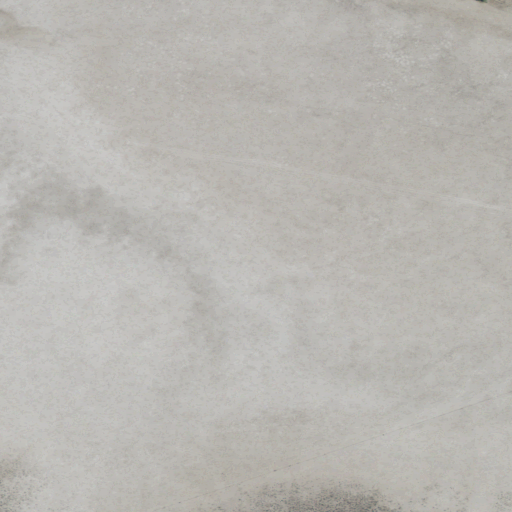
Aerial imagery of plain(s) in Oregon named Ram Lake containing woody wetlands, herbaceous wetlands, barren land, and shrub